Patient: sex M, age 34
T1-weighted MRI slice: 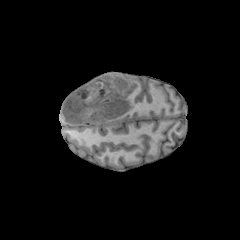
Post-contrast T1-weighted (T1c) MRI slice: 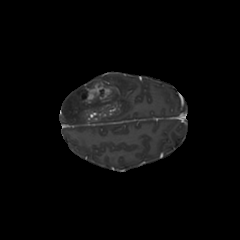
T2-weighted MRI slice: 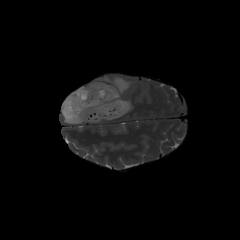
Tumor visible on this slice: yes
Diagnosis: Astrocytoma, IDH-mutant
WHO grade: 4